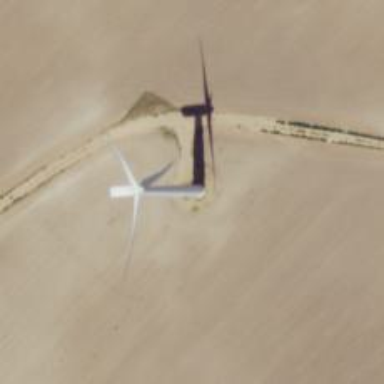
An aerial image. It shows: Wind generator with horizontal axis. The generator is wind turbine.